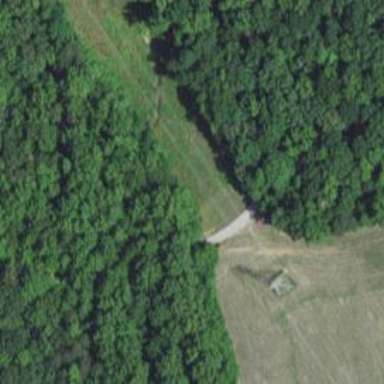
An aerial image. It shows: Culvert tunnel.